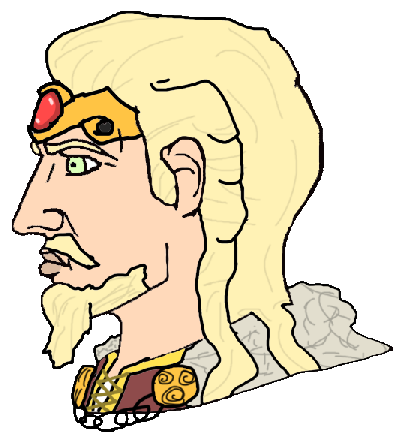
Label: 4_Yes_Chad